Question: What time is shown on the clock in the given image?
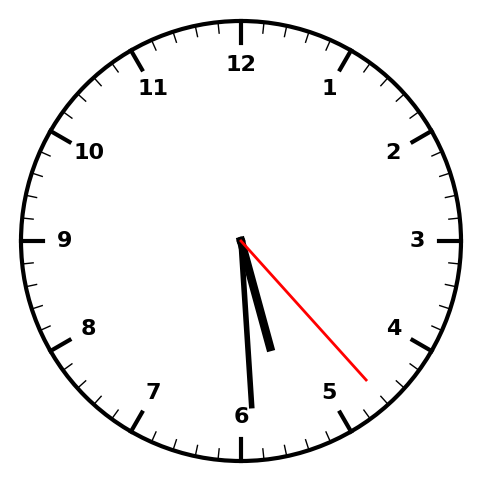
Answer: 05:29:23